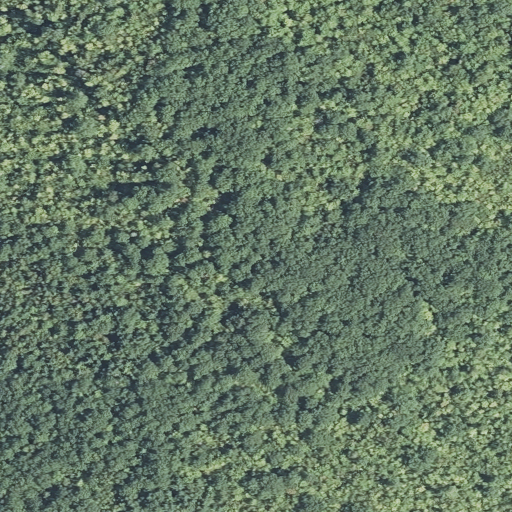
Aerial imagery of mountain in Maine named Howard Lake Mountain containing deciduous forest and mixed forest